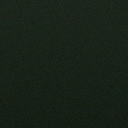
Screen state: off